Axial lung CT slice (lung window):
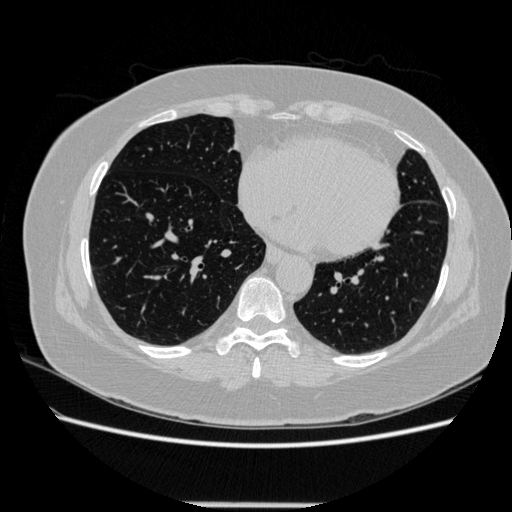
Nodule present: no